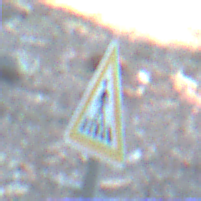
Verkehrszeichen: FussgaengerueberwegRechts
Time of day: MorningAfternoon
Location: Outdoor (Nature)
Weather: Clear
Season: NotSpecified
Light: Natural